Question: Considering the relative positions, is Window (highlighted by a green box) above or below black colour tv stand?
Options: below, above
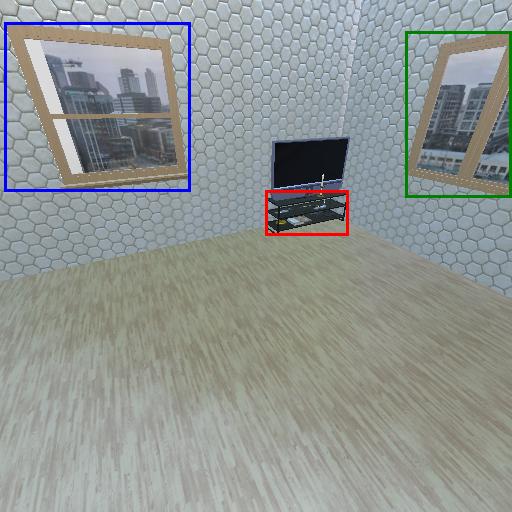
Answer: below